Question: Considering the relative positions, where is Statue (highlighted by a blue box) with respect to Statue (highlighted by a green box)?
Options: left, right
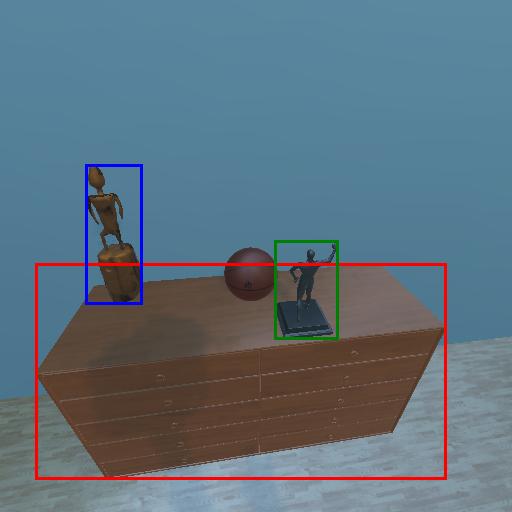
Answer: left